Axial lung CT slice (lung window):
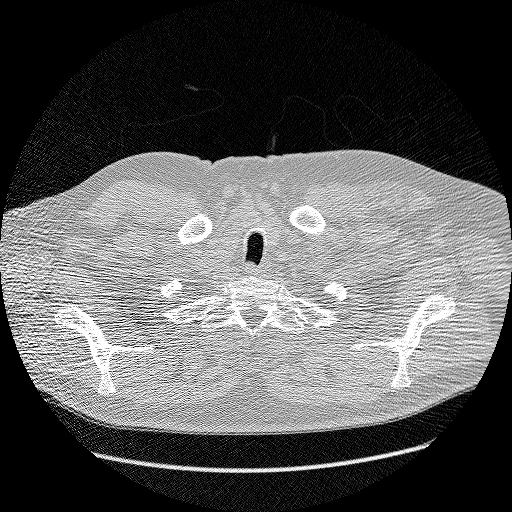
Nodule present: no